問題: 点Oを中心とする円Ωの周上に2点A、Bをとり、Ωの内部に点Pをとります。さらに、∠APBの二等分線とΩの交点のうち片方をCとしたところ、AP=9、CP=15、∠CPO=90°が成り立ちました。このとき線分BPの長さはいくつですか。
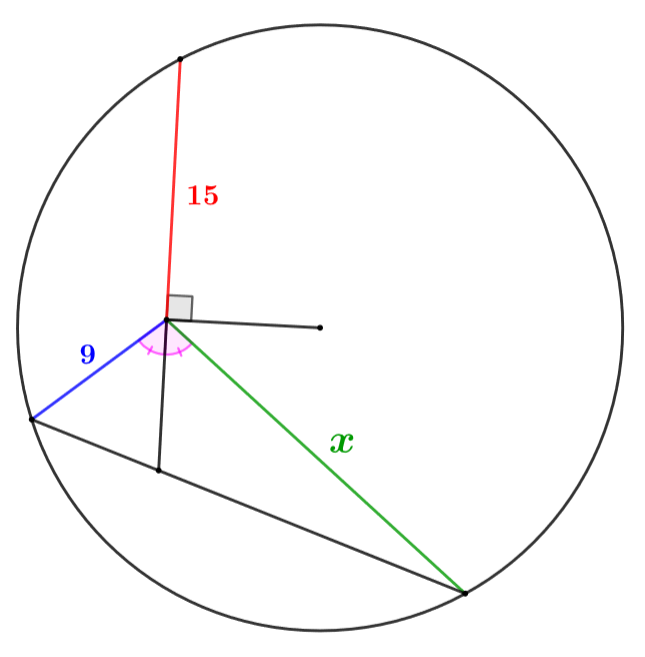
解答: 直線AP、直線CPとΩの交点のうちA、CでないほうをD、Eとすると直線OPに関して線対称な図形ができる。方べきの定理からAP×DP=CP×EPであり、解答は25。
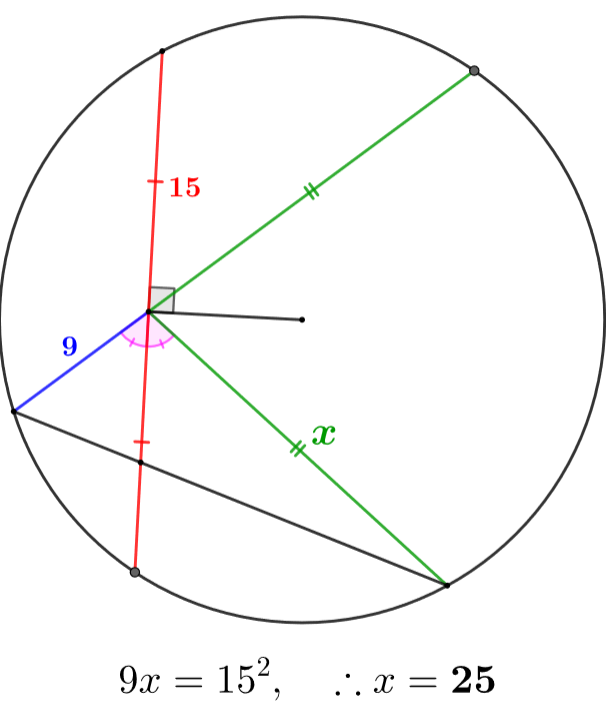
答え: 25
タグ: 方べきの定理